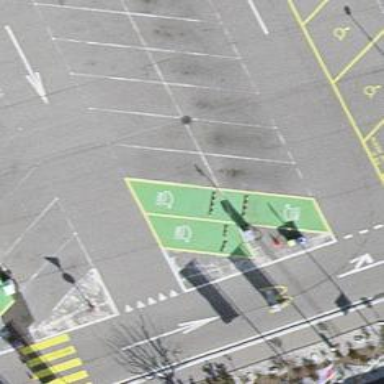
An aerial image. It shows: Charging station.